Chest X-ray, AP view. Patient: 46 years old, sex M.
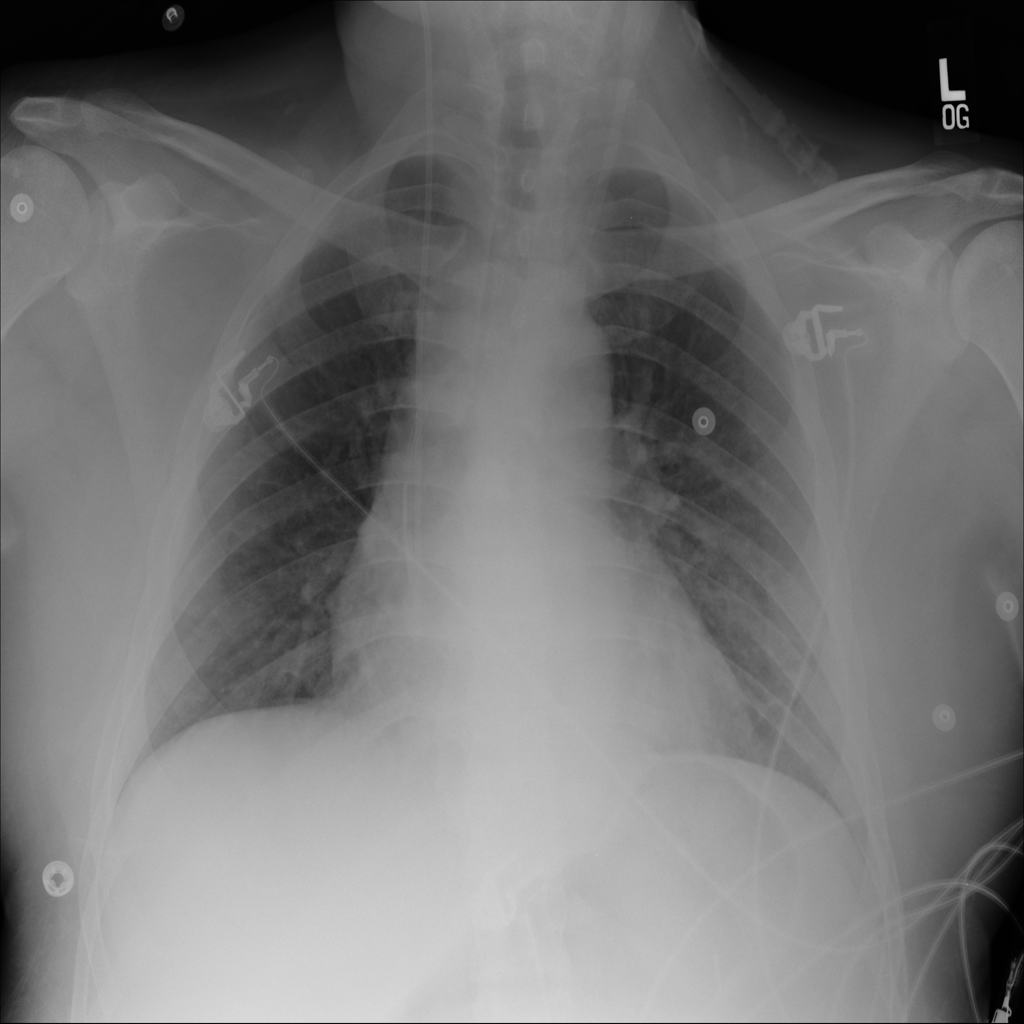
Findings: No Finding